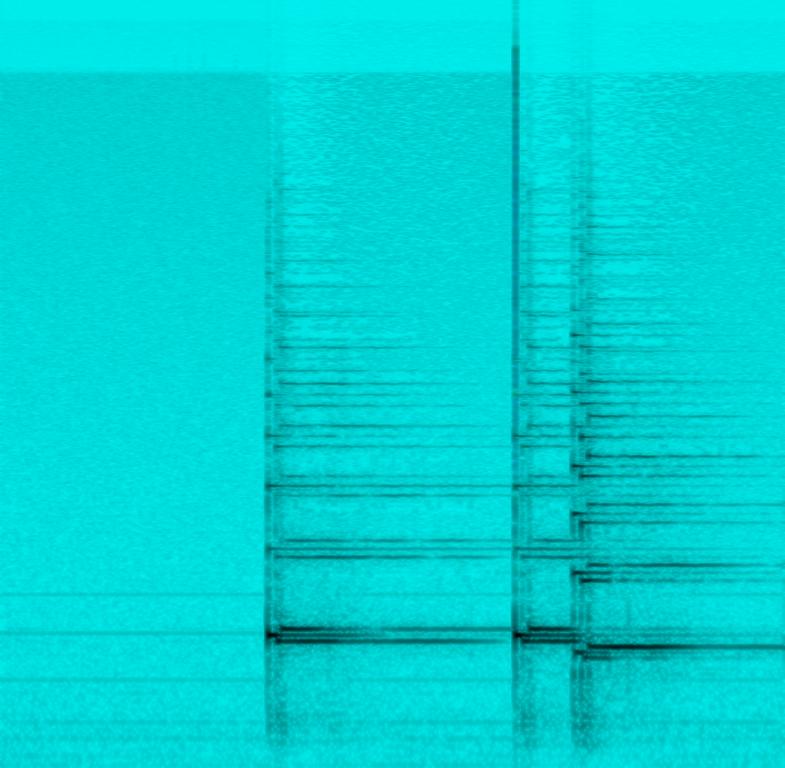
This is a contemporary classical music performance. The piece is being played on the grand piano with an accentuated playing style. There is a lot of emphasis on the notes. The atmosphere is dramatic. Parts of this piece could be included in the soundtrack of a documentary. It could also be used in the soundtrack of a mystery/horror video game.